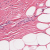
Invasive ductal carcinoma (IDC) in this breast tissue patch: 0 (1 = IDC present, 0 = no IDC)